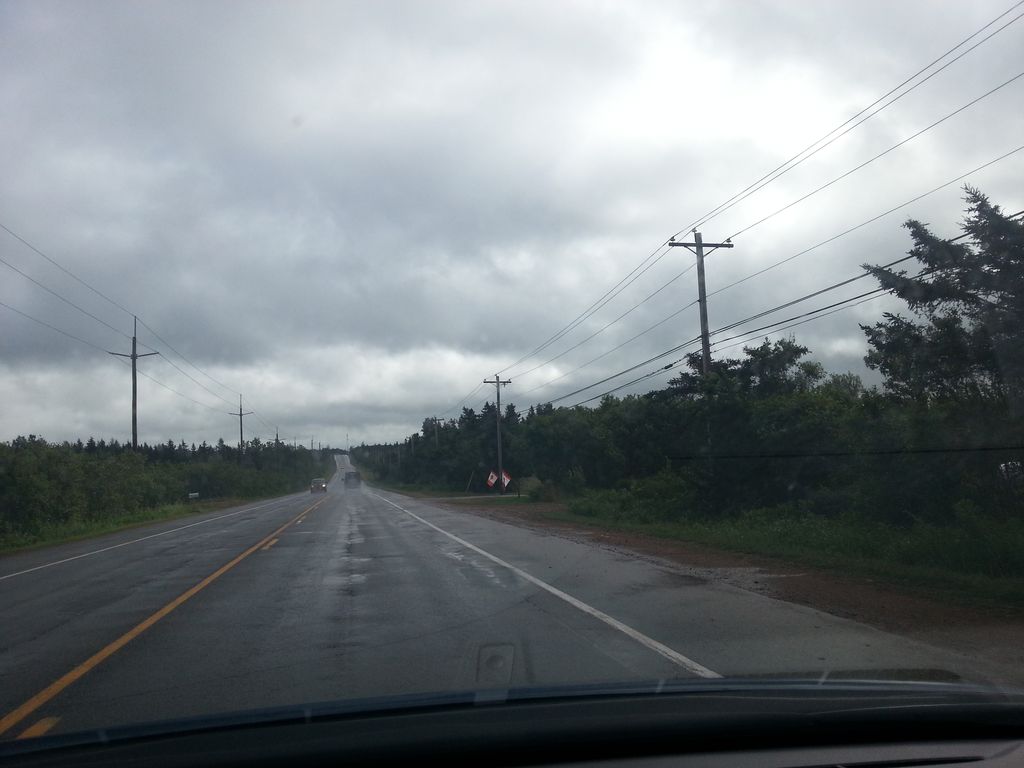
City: charlottetown